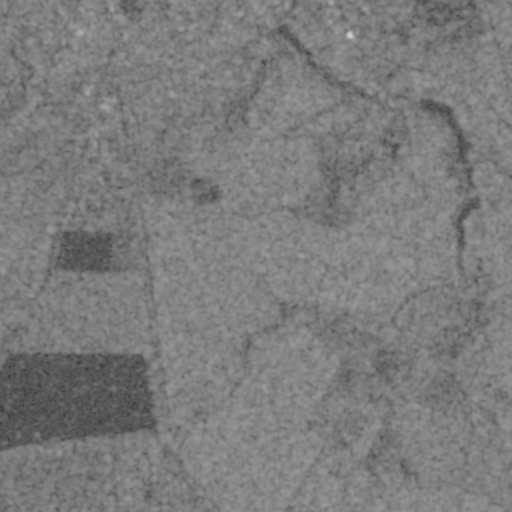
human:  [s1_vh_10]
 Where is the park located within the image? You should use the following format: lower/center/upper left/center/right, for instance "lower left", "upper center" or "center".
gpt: The park is located in the upper left of the image.
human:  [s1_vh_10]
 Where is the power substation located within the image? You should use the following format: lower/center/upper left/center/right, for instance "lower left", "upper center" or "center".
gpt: The power substation is located in the upper left of the image.
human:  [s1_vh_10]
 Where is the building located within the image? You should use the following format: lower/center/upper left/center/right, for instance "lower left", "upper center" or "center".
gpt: There is no building in the image.

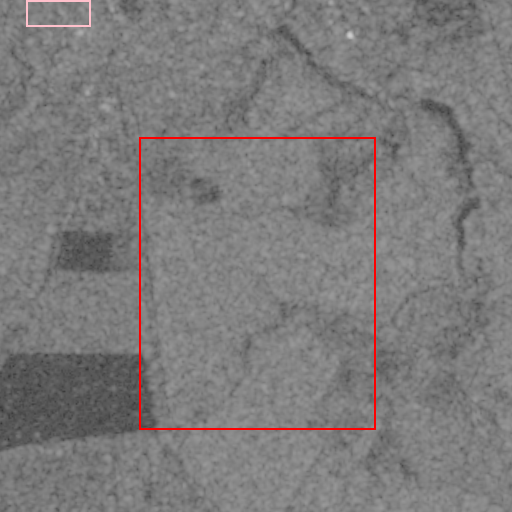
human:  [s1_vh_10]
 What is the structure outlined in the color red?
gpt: The structure outlined in red is a crop field.
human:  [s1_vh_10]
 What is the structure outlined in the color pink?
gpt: The structure outlined in pink is a park.
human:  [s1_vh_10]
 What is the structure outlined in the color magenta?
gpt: There is no magenta outline.